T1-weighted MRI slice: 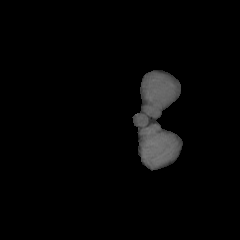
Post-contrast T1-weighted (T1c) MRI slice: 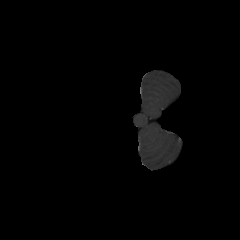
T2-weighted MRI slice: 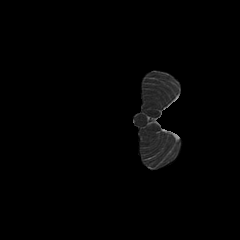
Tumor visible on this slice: no